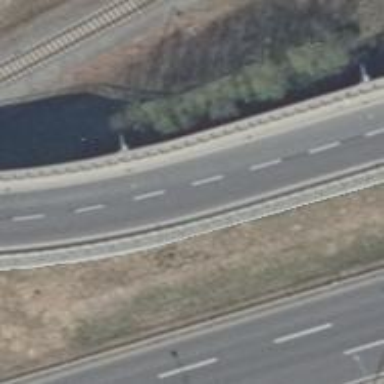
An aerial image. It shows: Tertiary road with asphalt surface and embankment.